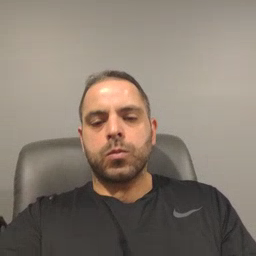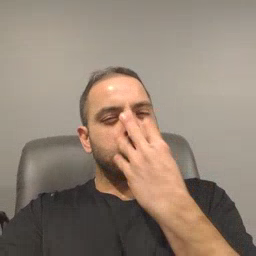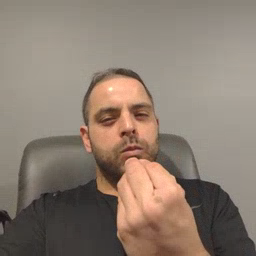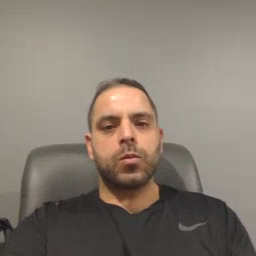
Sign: wolf